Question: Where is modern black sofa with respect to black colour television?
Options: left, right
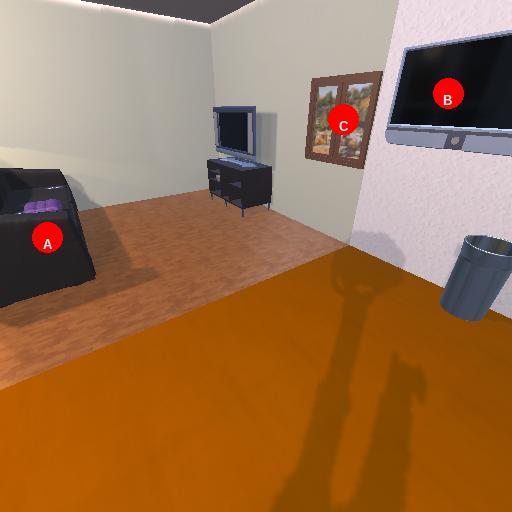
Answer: left